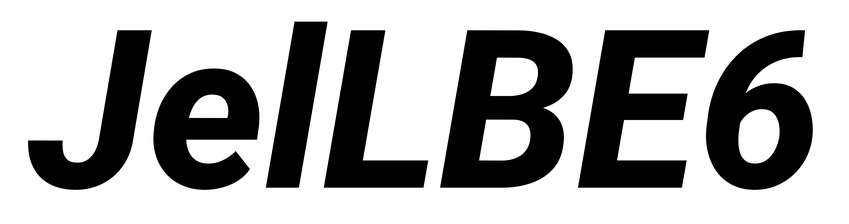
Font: Roboto-Italic_ExtraBold_Italic